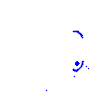
Particle: pion